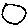
Label: circle